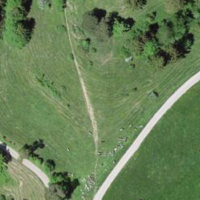
EUNIS habitat code: 24
Species observed at this site:
Pholidoptera griseoaptera
Chorthippus biguttulus
Roeseliana roeselii